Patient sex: M
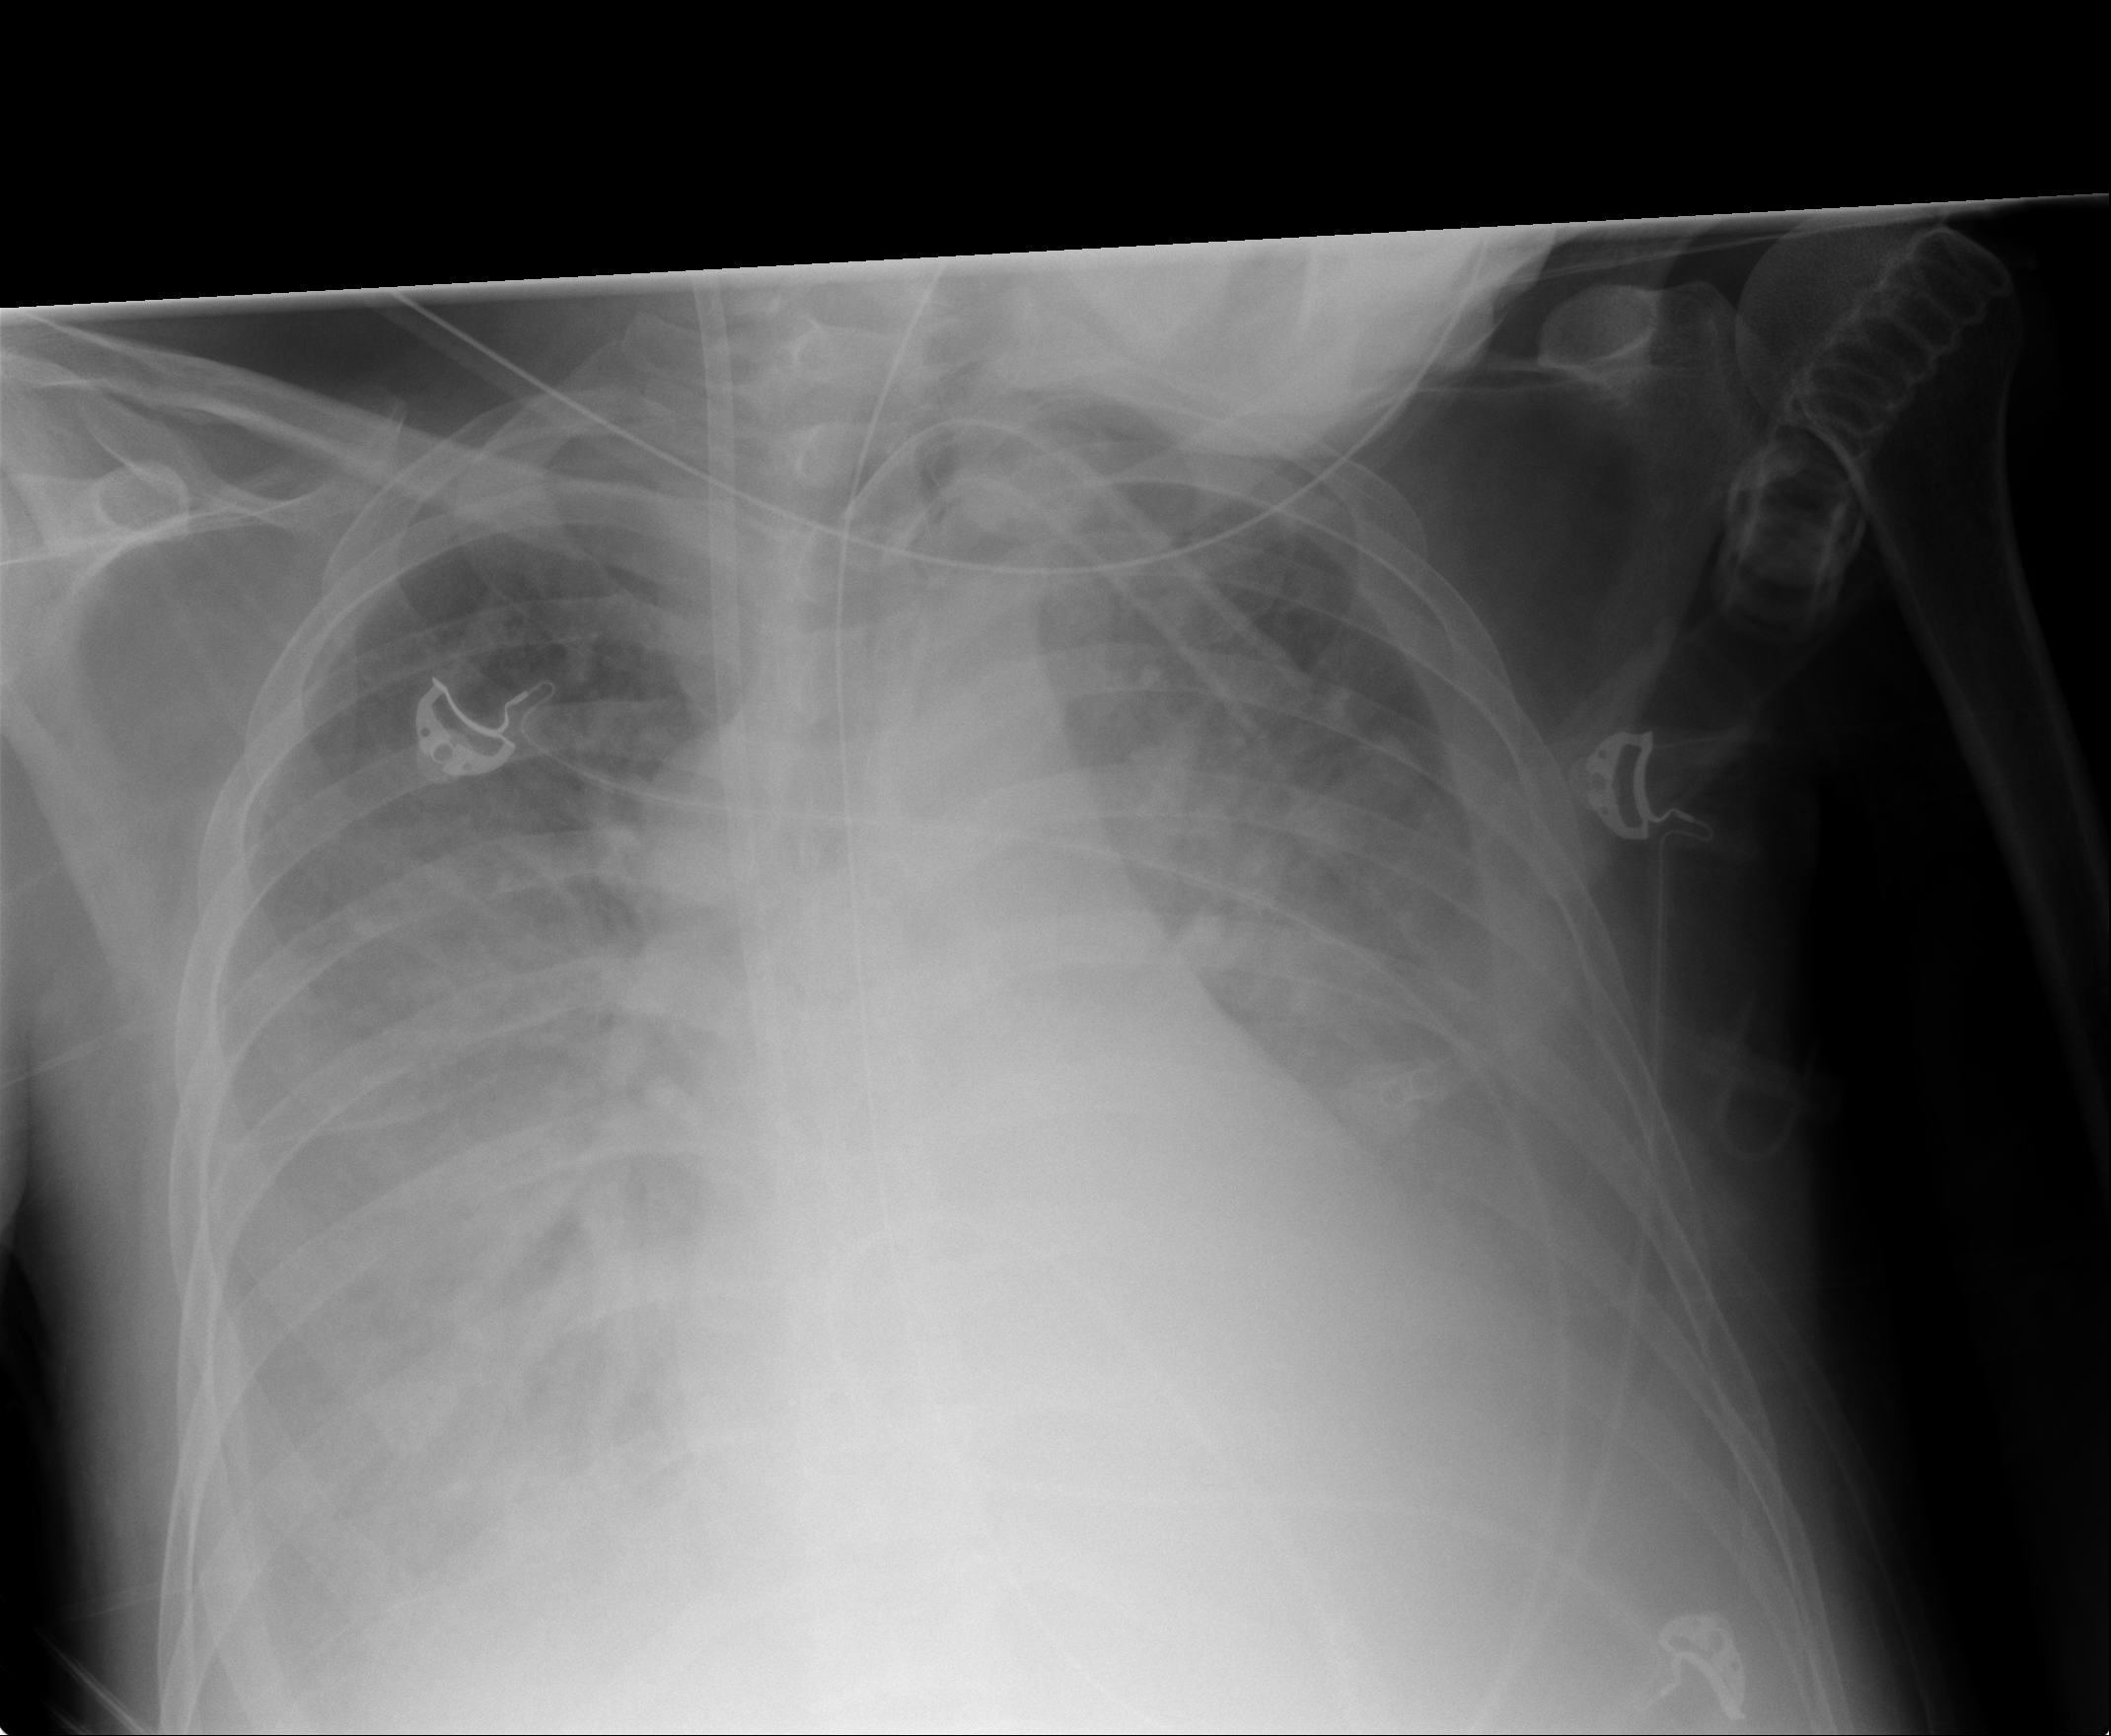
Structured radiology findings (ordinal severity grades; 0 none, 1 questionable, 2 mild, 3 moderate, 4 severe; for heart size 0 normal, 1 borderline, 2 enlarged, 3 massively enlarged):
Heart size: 3
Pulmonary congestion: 2
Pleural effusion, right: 3
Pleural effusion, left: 3
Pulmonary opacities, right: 1
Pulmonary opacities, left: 0
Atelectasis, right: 3
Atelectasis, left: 3